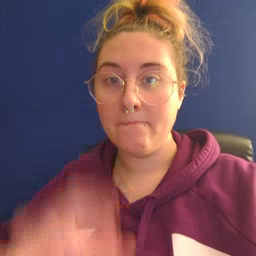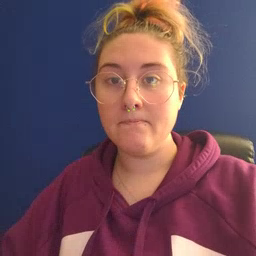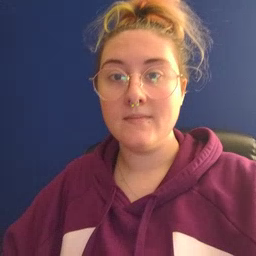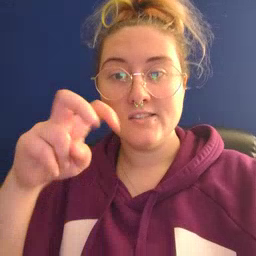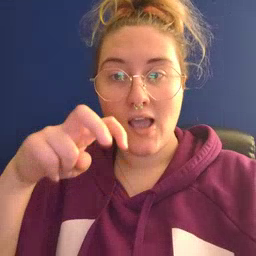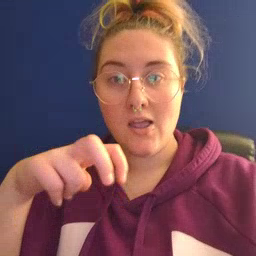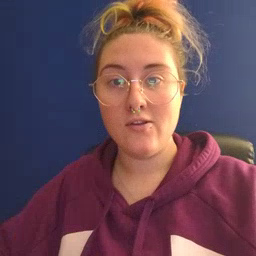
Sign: chair